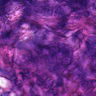
Metastatic tissue present: yes